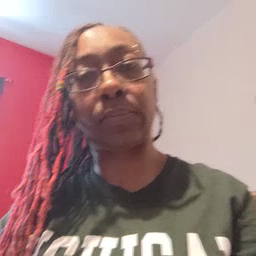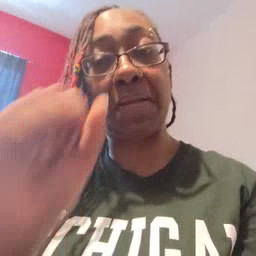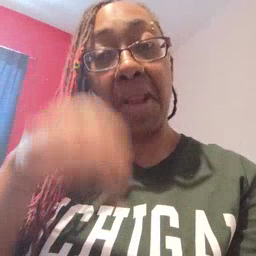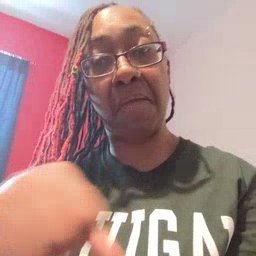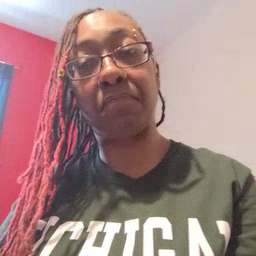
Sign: can